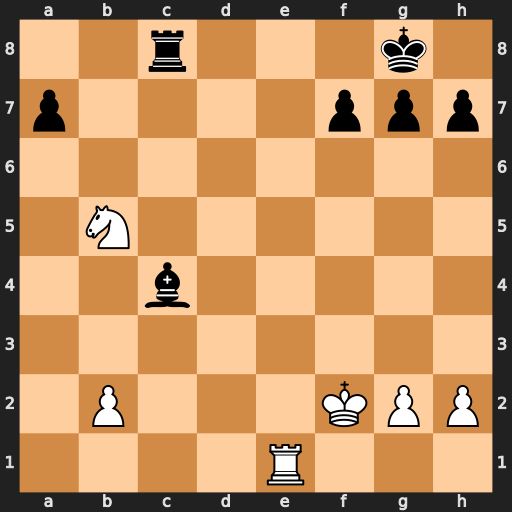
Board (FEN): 2r3k1/p4ppp/8/1N6/2b5/8/1P3KPP/4R3
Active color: w
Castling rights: -
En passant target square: -
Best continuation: Nd6 Rd8 Nxc4